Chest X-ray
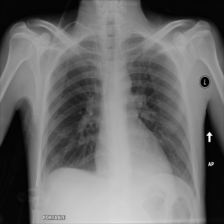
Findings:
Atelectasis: negative
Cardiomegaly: negative
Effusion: negative
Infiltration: negative
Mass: negative
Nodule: negative
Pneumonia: negative
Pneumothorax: negative
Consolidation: negative
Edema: negative
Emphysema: negative
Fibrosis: negative
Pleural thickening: negative
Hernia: negative